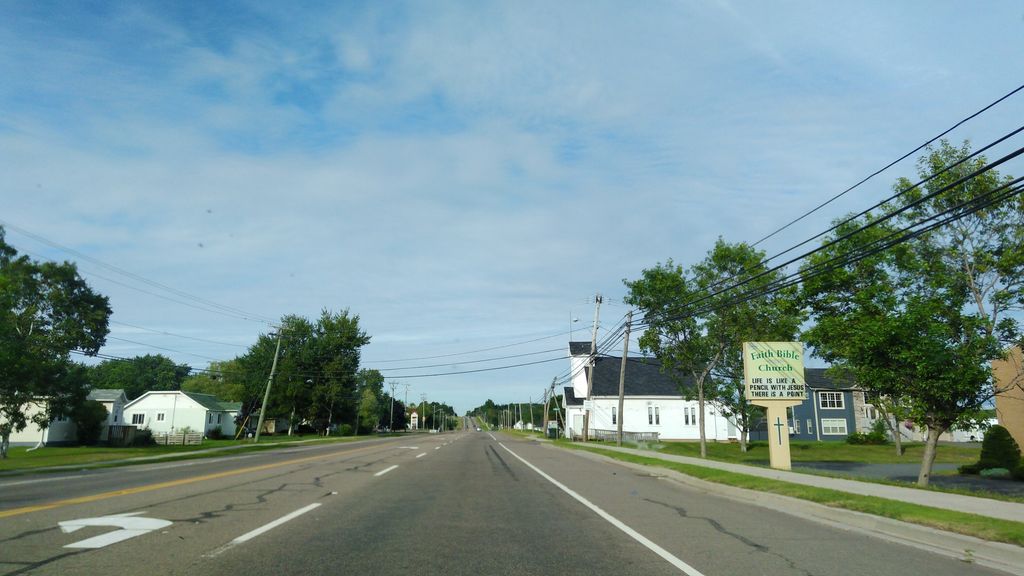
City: charlottetown